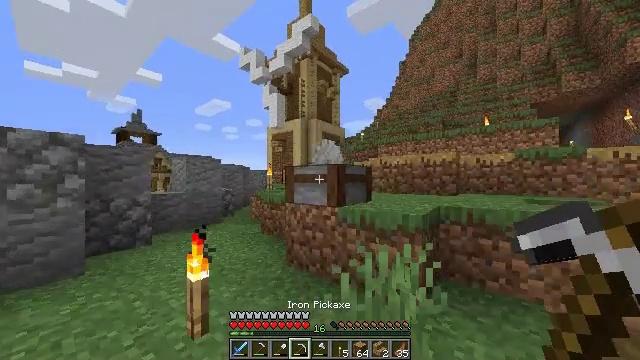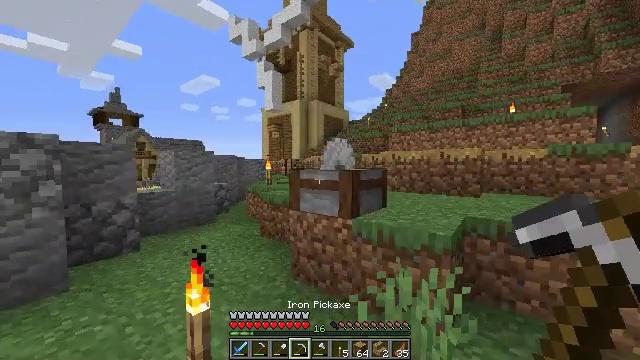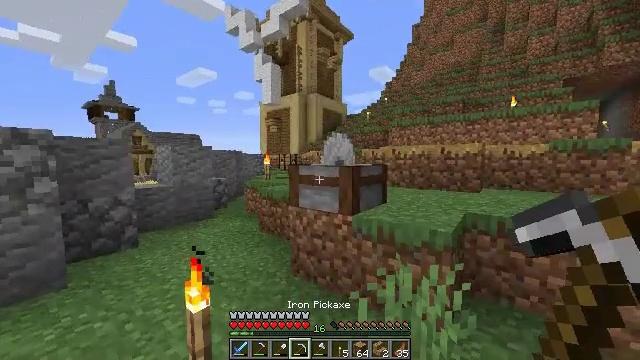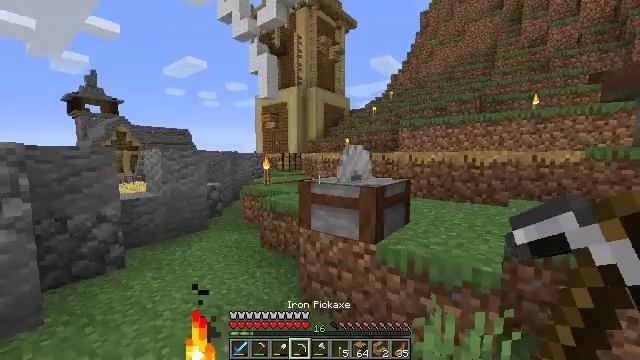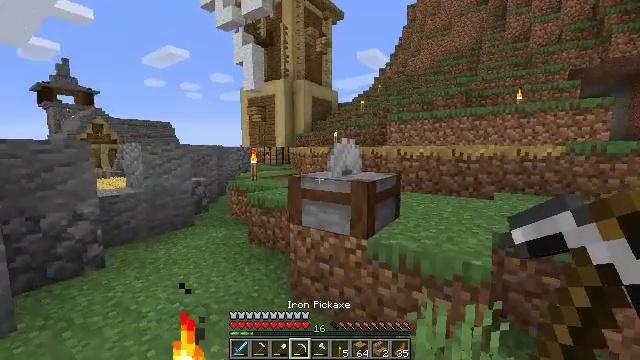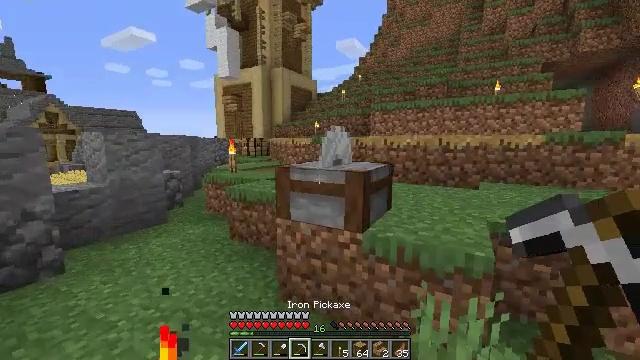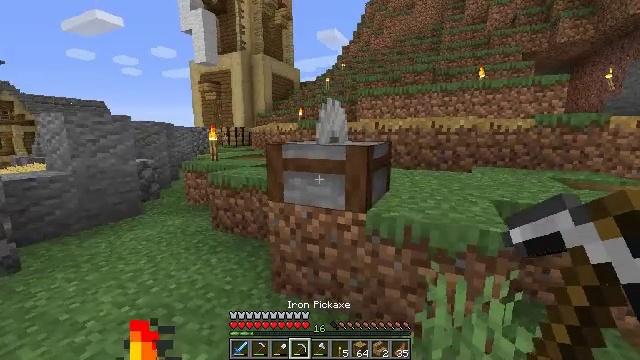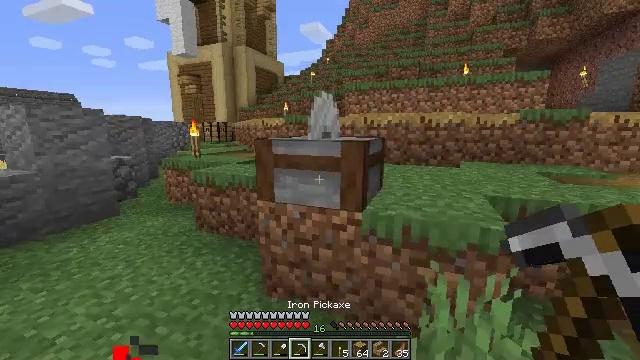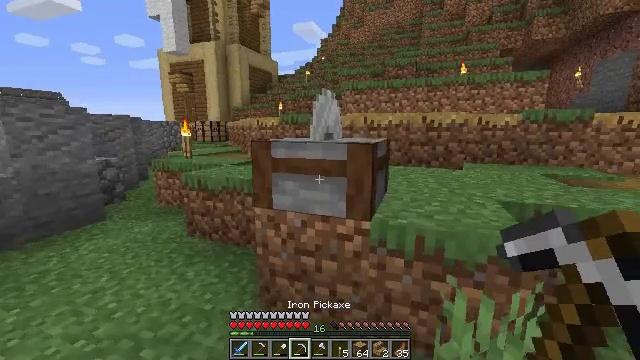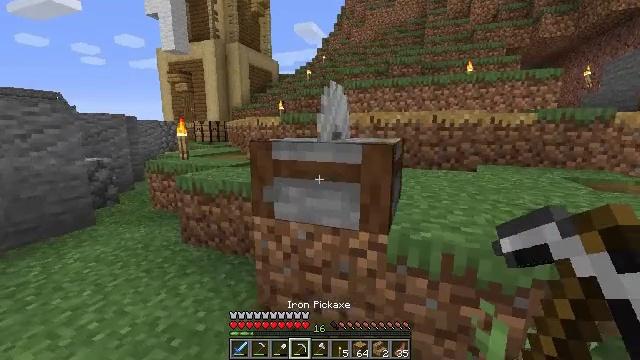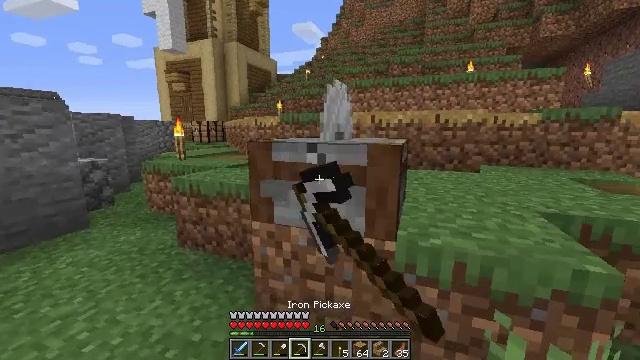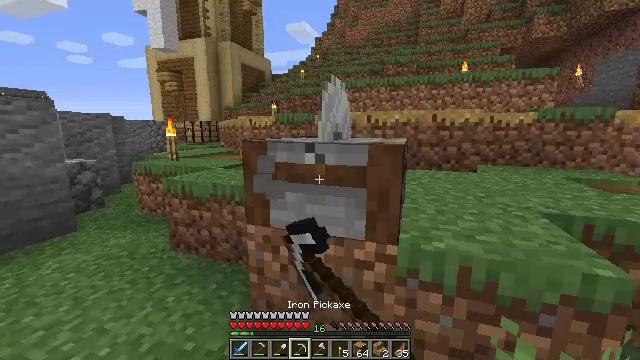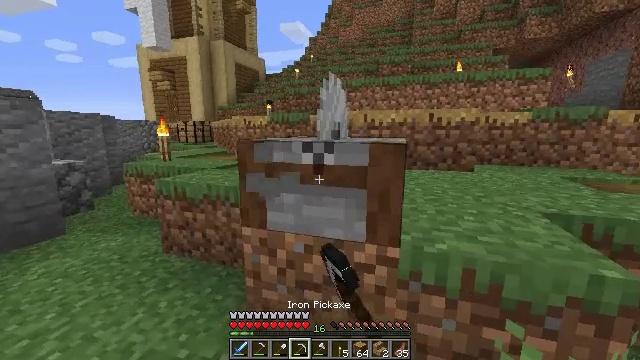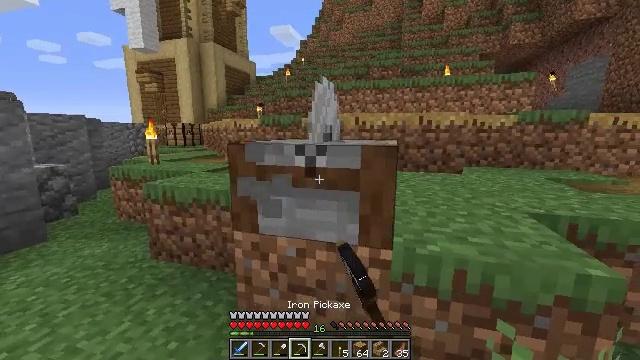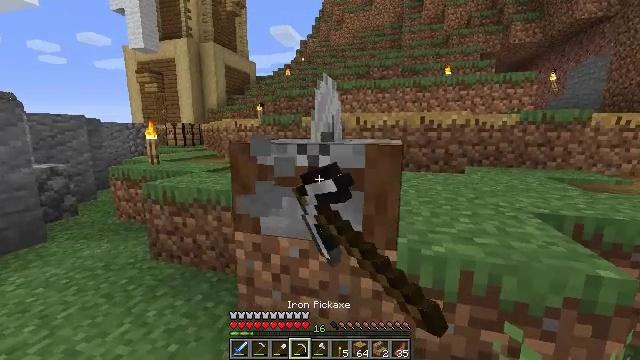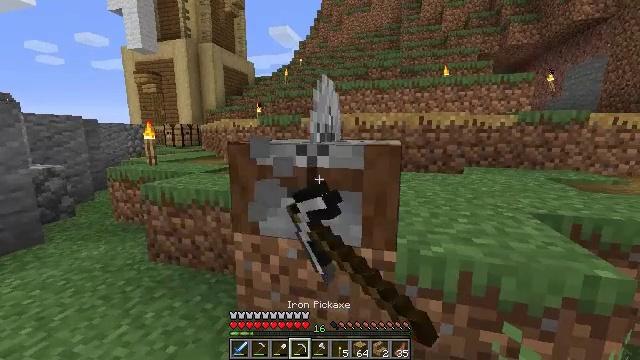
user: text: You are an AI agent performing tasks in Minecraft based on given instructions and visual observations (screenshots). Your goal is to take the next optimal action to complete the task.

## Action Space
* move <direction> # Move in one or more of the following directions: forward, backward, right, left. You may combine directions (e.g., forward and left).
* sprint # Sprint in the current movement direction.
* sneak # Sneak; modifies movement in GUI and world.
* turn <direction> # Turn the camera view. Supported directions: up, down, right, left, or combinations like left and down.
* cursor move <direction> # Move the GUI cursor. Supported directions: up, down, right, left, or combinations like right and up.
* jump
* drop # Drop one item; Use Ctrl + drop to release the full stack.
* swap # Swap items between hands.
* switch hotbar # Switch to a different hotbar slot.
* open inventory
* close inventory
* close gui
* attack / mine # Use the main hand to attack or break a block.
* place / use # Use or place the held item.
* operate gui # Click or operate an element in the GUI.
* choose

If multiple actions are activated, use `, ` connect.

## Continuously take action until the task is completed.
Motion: motion action
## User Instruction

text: Dismantle the stonecutter.
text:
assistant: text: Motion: move forward, turn down, jump
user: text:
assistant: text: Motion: move forward, turn down, jump
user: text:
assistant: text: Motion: move forward, jump
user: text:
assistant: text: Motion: move forward, turn right and down
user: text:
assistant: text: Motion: move forward, turn right and down
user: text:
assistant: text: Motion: move forward, turn right and down
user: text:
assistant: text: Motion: move forward, turn right
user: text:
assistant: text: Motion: move forward, turn right
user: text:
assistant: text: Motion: move forward, attack / mine
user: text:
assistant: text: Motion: attack / mine
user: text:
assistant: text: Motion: turn right, attack / mine
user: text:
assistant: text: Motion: turn right, attack / mine
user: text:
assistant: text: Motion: turn right, attack / mine
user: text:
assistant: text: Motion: attack / mine
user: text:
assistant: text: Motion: attack / mine
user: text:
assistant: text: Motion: attack / mine
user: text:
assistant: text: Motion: attack / mine
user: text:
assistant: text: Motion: attack / mine
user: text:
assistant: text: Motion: attack / mine
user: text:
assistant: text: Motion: attack / mine
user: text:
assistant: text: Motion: attack / mine
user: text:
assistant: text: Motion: attack / mine
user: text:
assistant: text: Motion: attack / mine
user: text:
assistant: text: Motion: attack / mine
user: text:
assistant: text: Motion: move forward, attack / mine
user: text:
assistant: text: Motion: move forward, attack / mine
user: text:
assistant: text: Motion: move forward, attack / mine
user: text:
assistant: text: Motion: move forward, attack / mine
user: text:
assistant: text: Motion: move forward, turn down, attack / mine
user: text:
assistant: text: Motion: move forward, turn down, attack / mine